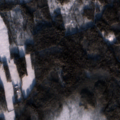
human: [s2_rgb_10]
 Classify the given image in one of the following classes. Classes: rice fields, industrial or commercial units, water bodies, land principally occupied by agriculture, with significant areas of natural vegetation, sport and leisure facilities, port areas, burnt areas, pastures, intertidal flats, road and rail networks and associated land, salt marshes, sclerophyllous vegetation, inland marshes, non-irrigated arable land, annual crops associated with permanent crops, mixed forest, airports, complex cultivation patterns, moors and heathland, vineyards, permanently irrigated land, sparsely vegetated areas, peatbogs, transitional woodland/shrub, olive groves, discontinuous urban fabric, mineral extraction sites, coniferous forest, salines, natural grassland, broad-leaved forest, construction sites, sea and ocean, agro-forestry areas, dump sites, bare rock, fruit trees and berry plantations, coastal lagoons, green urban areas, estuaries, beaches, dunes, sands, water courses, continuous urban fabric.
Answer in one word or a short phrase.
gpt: land principally occupied by agriculture, with significant areas of natural vegetation, coniferous forest, mixed forest, transitional woodland/shrub, peatbogs